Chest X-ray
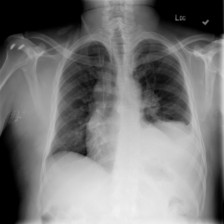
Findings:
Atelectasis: negative
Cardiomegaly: negative
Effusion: negative
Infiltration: negative
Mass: negative
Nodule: negative
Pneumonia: negative
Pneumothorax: negative
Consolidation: positive
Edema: negative
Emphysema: negative
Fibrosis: negative
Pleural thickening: negative
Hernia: negative